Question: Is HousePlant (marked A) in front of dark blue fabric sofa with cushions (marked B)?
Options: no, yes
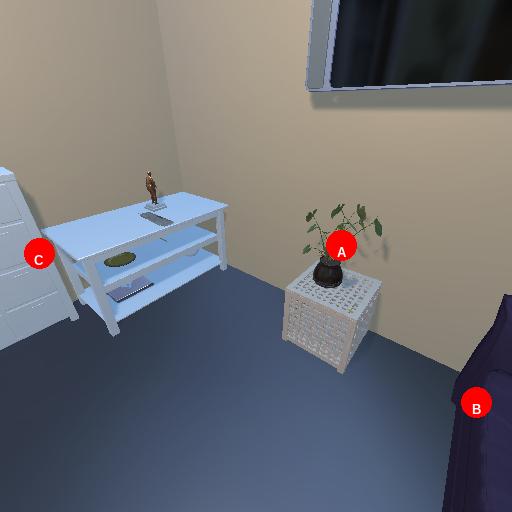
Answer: no